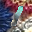
Label: 1